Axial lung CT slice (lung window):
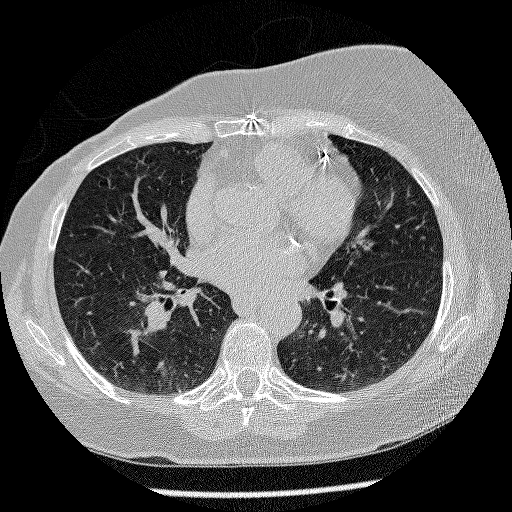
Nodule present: no